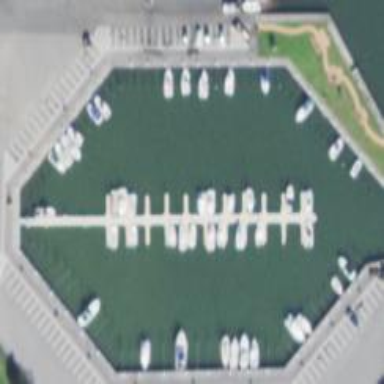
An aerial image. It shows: Marina on leisure land.